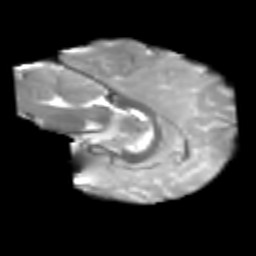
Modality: T2w
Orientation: sagittal
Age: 6
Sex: male
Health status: healthy